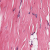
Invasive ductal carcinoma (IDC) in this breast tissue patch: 0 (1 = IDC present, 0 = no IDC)